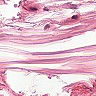
Metastatic tissue present: no